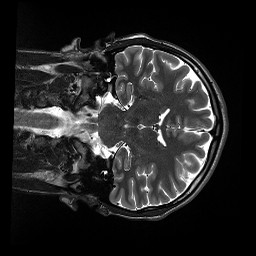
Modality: T2w
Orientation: coronal
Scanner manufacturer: siemens
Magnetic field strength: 3 T
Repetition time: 13.52 s
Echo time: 0.088 s